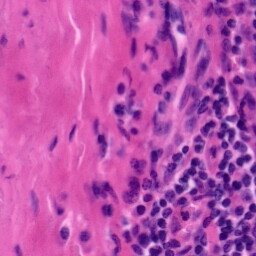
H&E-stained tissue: Tonsil